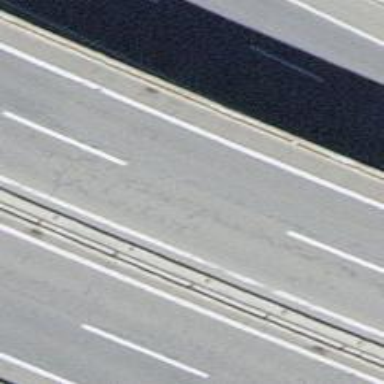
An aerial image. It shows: Viaduct bridge on motorway.